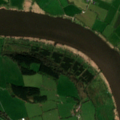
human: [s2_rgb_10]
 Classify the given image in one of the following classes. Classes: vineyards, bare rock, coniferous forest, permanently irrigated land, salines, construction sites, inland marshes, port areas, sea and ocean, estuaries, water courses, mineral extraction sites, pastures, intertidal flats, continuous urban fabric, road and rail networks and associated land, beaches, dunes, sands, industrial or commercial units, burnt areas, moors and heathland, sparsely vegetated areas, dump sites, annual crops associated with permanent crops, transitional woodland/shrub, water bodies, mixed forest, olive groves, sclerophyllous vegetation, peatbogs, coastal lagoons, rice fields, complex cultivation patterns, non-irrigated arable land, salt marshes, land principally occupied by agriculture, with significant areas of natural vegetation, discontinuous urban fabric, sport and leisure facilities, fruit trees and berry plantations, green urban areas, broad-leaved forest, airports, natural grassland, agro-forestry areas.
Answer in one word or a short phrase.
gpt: pastures, broad-leaved forest, water courses